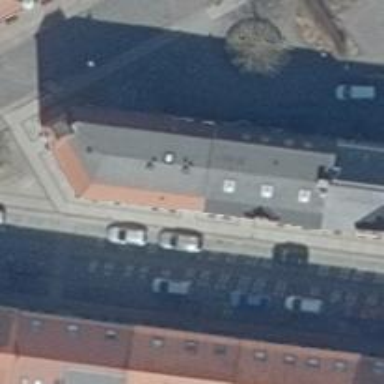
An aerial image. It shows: Community centre.